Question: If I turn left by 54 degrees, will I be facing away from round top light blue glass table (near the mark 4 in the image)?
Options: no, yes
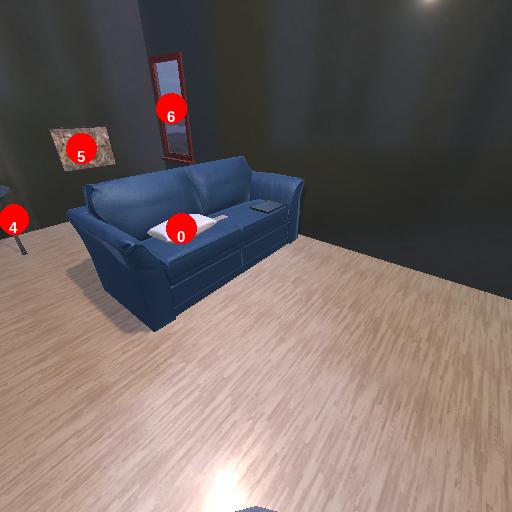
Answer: no